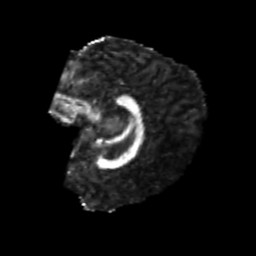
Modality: FA
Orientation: sagittal
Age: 21
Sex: female
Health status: healthy
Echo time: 0.074 s